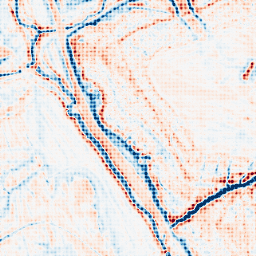
Category: edge_preserving
Decomposition family: bilateral
Decomposition parameters: d: 15
sigma_color: 100
sigma_space: 25
Upsampling method: sinc_blackman
Upsampling parameters: scale: 8
kernel_size: 8
Upsampling scale: 8